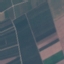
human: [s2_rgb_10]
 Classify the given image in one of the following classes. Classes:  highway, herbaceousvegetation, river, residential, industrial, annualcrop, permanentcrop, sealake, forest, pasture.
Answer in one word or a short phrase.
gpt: PermanentCrop